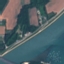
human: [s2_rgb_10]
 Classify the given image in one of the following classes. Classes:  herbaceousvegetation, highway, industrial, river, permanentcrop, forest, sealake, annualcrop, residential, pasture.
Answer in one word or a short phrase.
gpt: River